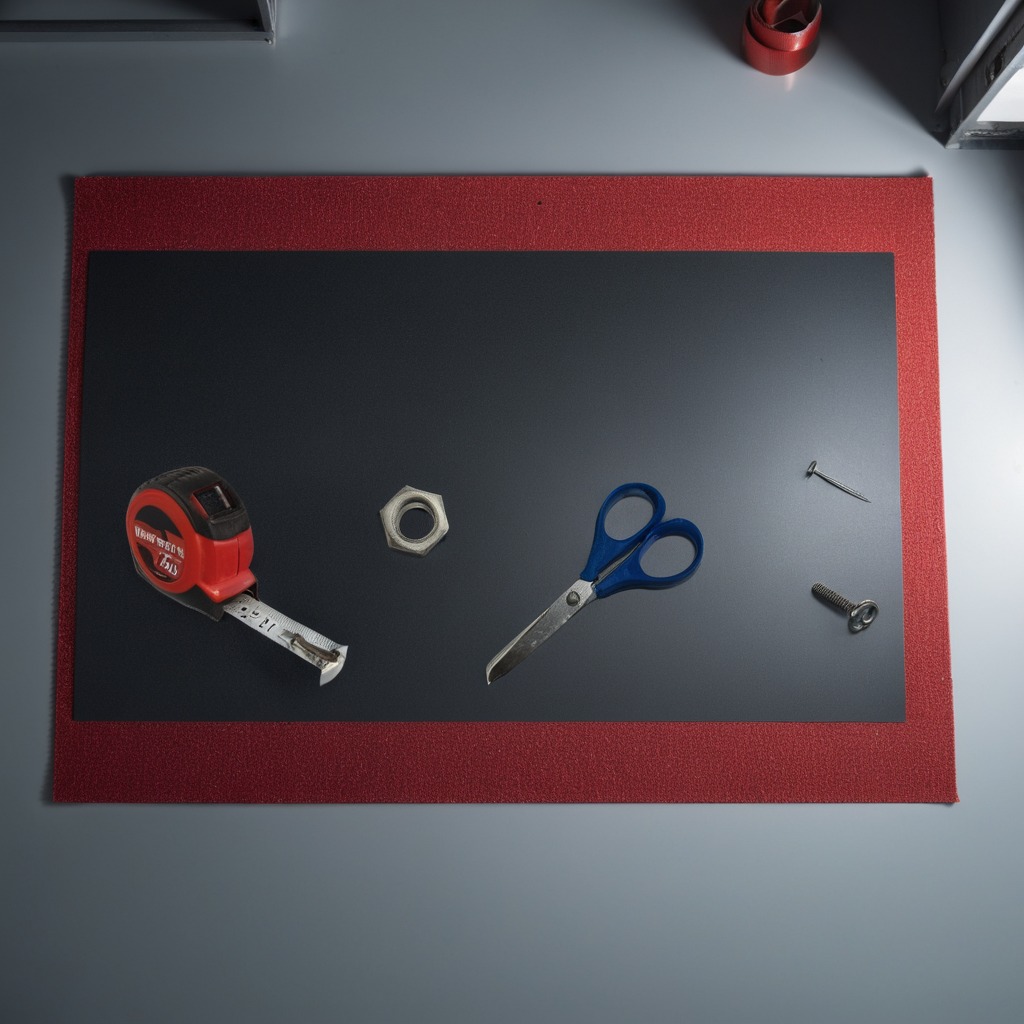
A measuring tape, a metal machine screw, an iron nail, a metal nut, and a pair of scissors are lying on the granite tabletop.